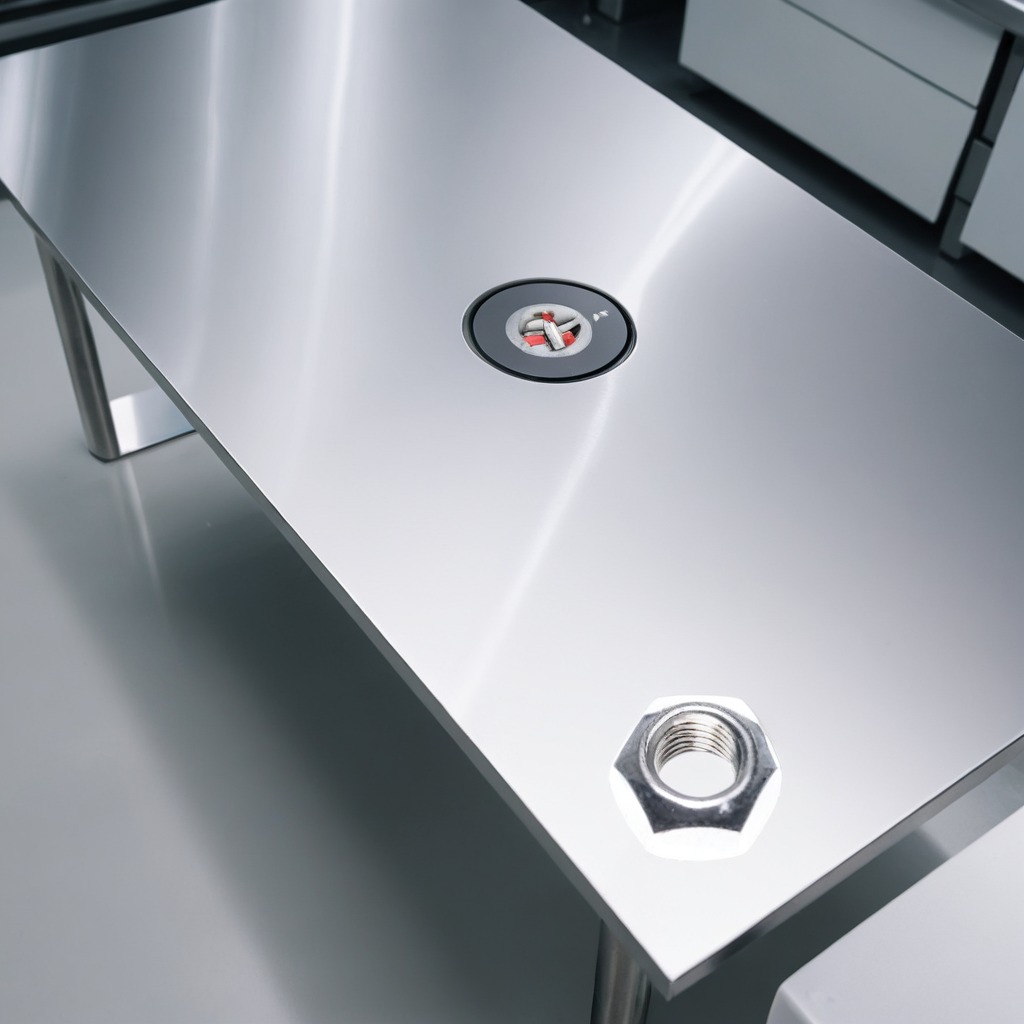
A metal nut is lying on a stainless steel table in a high-end prototyping lab.